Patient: sex M, age 48
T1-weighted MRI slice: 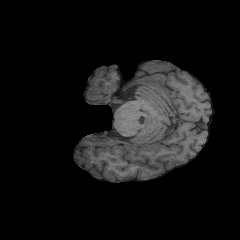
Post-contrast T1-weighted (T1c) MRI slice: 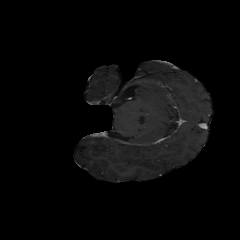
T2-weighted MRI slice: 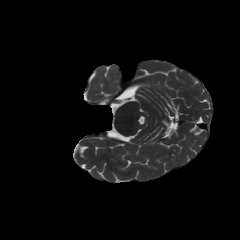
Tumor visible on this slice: no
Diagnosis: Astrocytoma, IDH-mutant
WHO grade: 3